Question: There is a table in the database:
'''
id | latitude | longitude
---| -------- | --------
1 | 45.0000 | 90.0000
...
'''
so I can use SQL to query locations that I want:
'''
SELECT id FROM location
WHERE latitude BETWEEN min_latitude AND max_latitude
AND longitude BETWEEN min_longitude AND max_longitude;
'''
in which min_latitude,max_latitude,min_longitude,max_longitude means 4 borders of 1KM nearby current_location.
now I want to know, how can I get min_latitude,max_latitude,min_longitude,max_longitude using current_location?

I have seen the answer of this question:<URL>, if there are too many , I dont think it is a good solution.
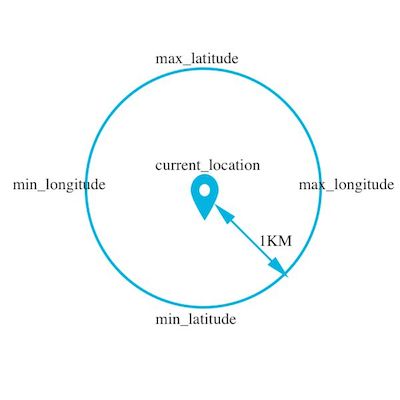
Answer: Please be aware that your desired approach with max and min lat/lon selects rows that are within a box from the current position and not within a circle as the diagram suggests.
The challenge is that the longitudinal delta in degrees is varying with latitude for a given distance. This code simplifies earth into a perfect sphere.
'''
double centerLat = 45.0;
double centerLon = 90.0;
double d = 1000; // desired distance in meters
double angle = 45 * M_PI / 180; // 45 degrees in radians
double oneDegree = 111319.9; // distance in meters from degree to degree at the equator
double maxLat = centerLat + (d / oneDegree) * sin(angle);
double maxLon = centerLon + (d / (oneDegree*(cos(centerLat * M_PI / 180)))) * cos(angle);
double minLat = centerLat - (d / oneDegree)* sin(angle);
double minLon = centerLon - (d / (oneDegree*(cos(centerLat * M_PI / 180)))) * cos(angle);
'''